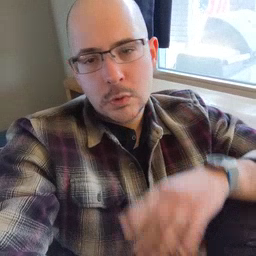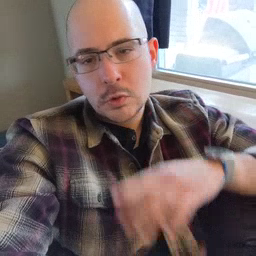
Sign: drink